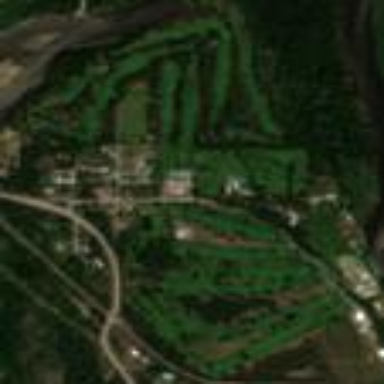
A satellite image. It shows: Golf course.